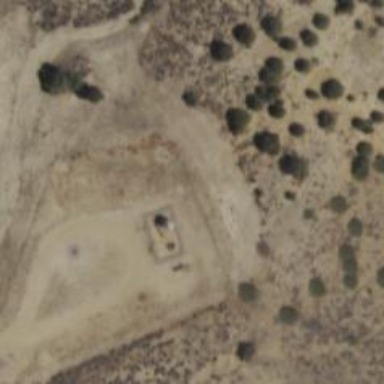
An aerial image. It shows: Storage tank with man-made structure.